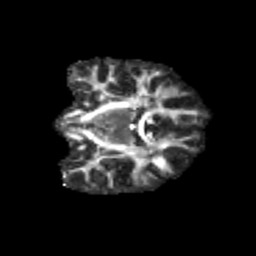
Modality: FA
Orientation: coronal
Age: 12
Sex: female
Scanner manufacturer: siemens
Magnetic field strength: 3 T
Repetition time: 3.8 s
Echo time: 0.07 s